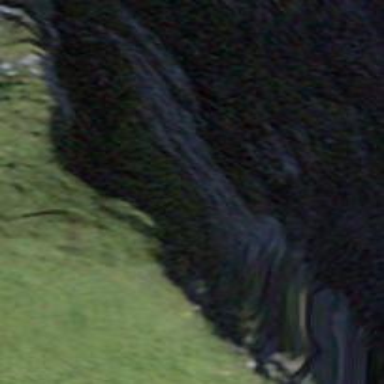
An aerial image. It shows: Cliff in nature.